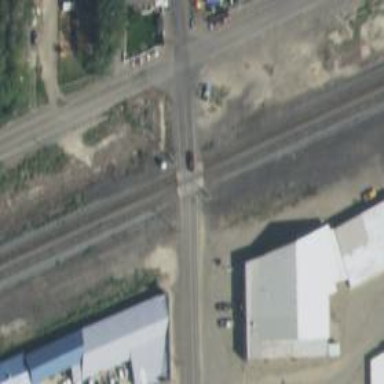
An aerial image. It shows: Level crossing along the railway.